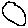
Label: circle